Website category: camera
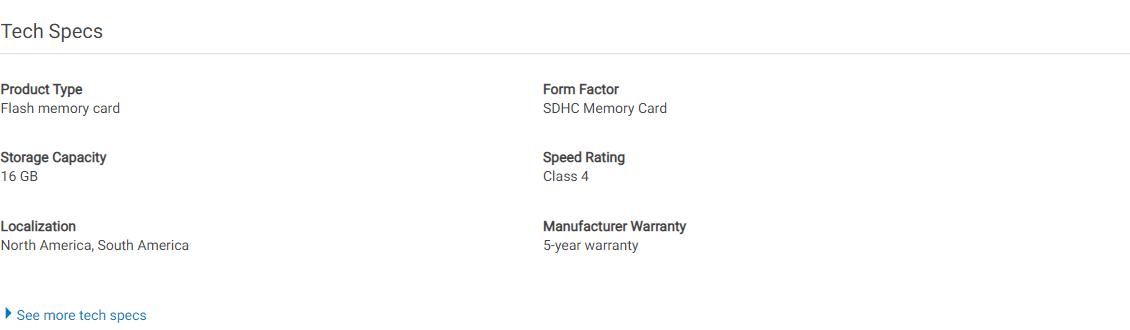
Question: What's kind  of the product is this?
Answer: Flash memory card

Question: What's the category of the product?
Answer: Flash memory card

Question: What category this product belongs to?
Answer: Flash memory card

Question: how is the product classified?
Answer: Flash memory card

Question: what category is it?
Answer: Flash memory card

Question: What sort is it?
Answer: Flash memory card

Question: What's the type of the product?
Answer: Flash memory card